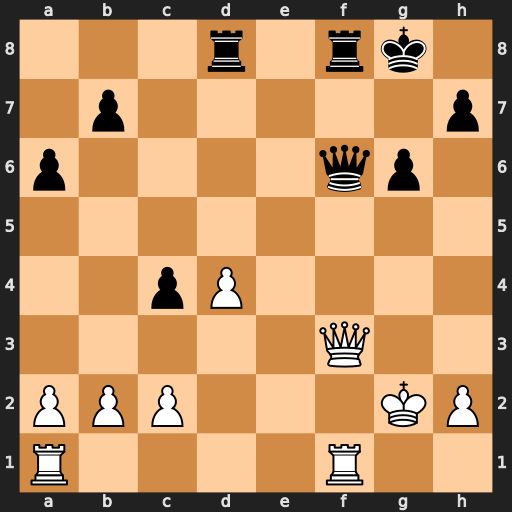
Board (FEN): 3r1rk1/1p5p/p4qp1/8/2pP4/5Q2/PPP3KP/R4R2
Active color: w
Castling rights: -
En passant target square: -
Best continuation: Qxf6 Rxf6 Rxf6